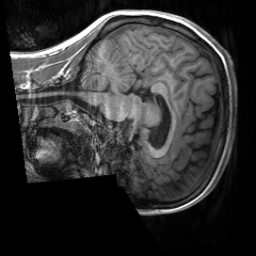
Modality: T1w
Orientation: sagittal
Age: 22
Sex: female
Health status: healthy
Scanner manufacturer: siemens
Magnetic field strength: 3 T
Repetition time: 2 s
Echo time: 0.00232 s